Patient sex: F
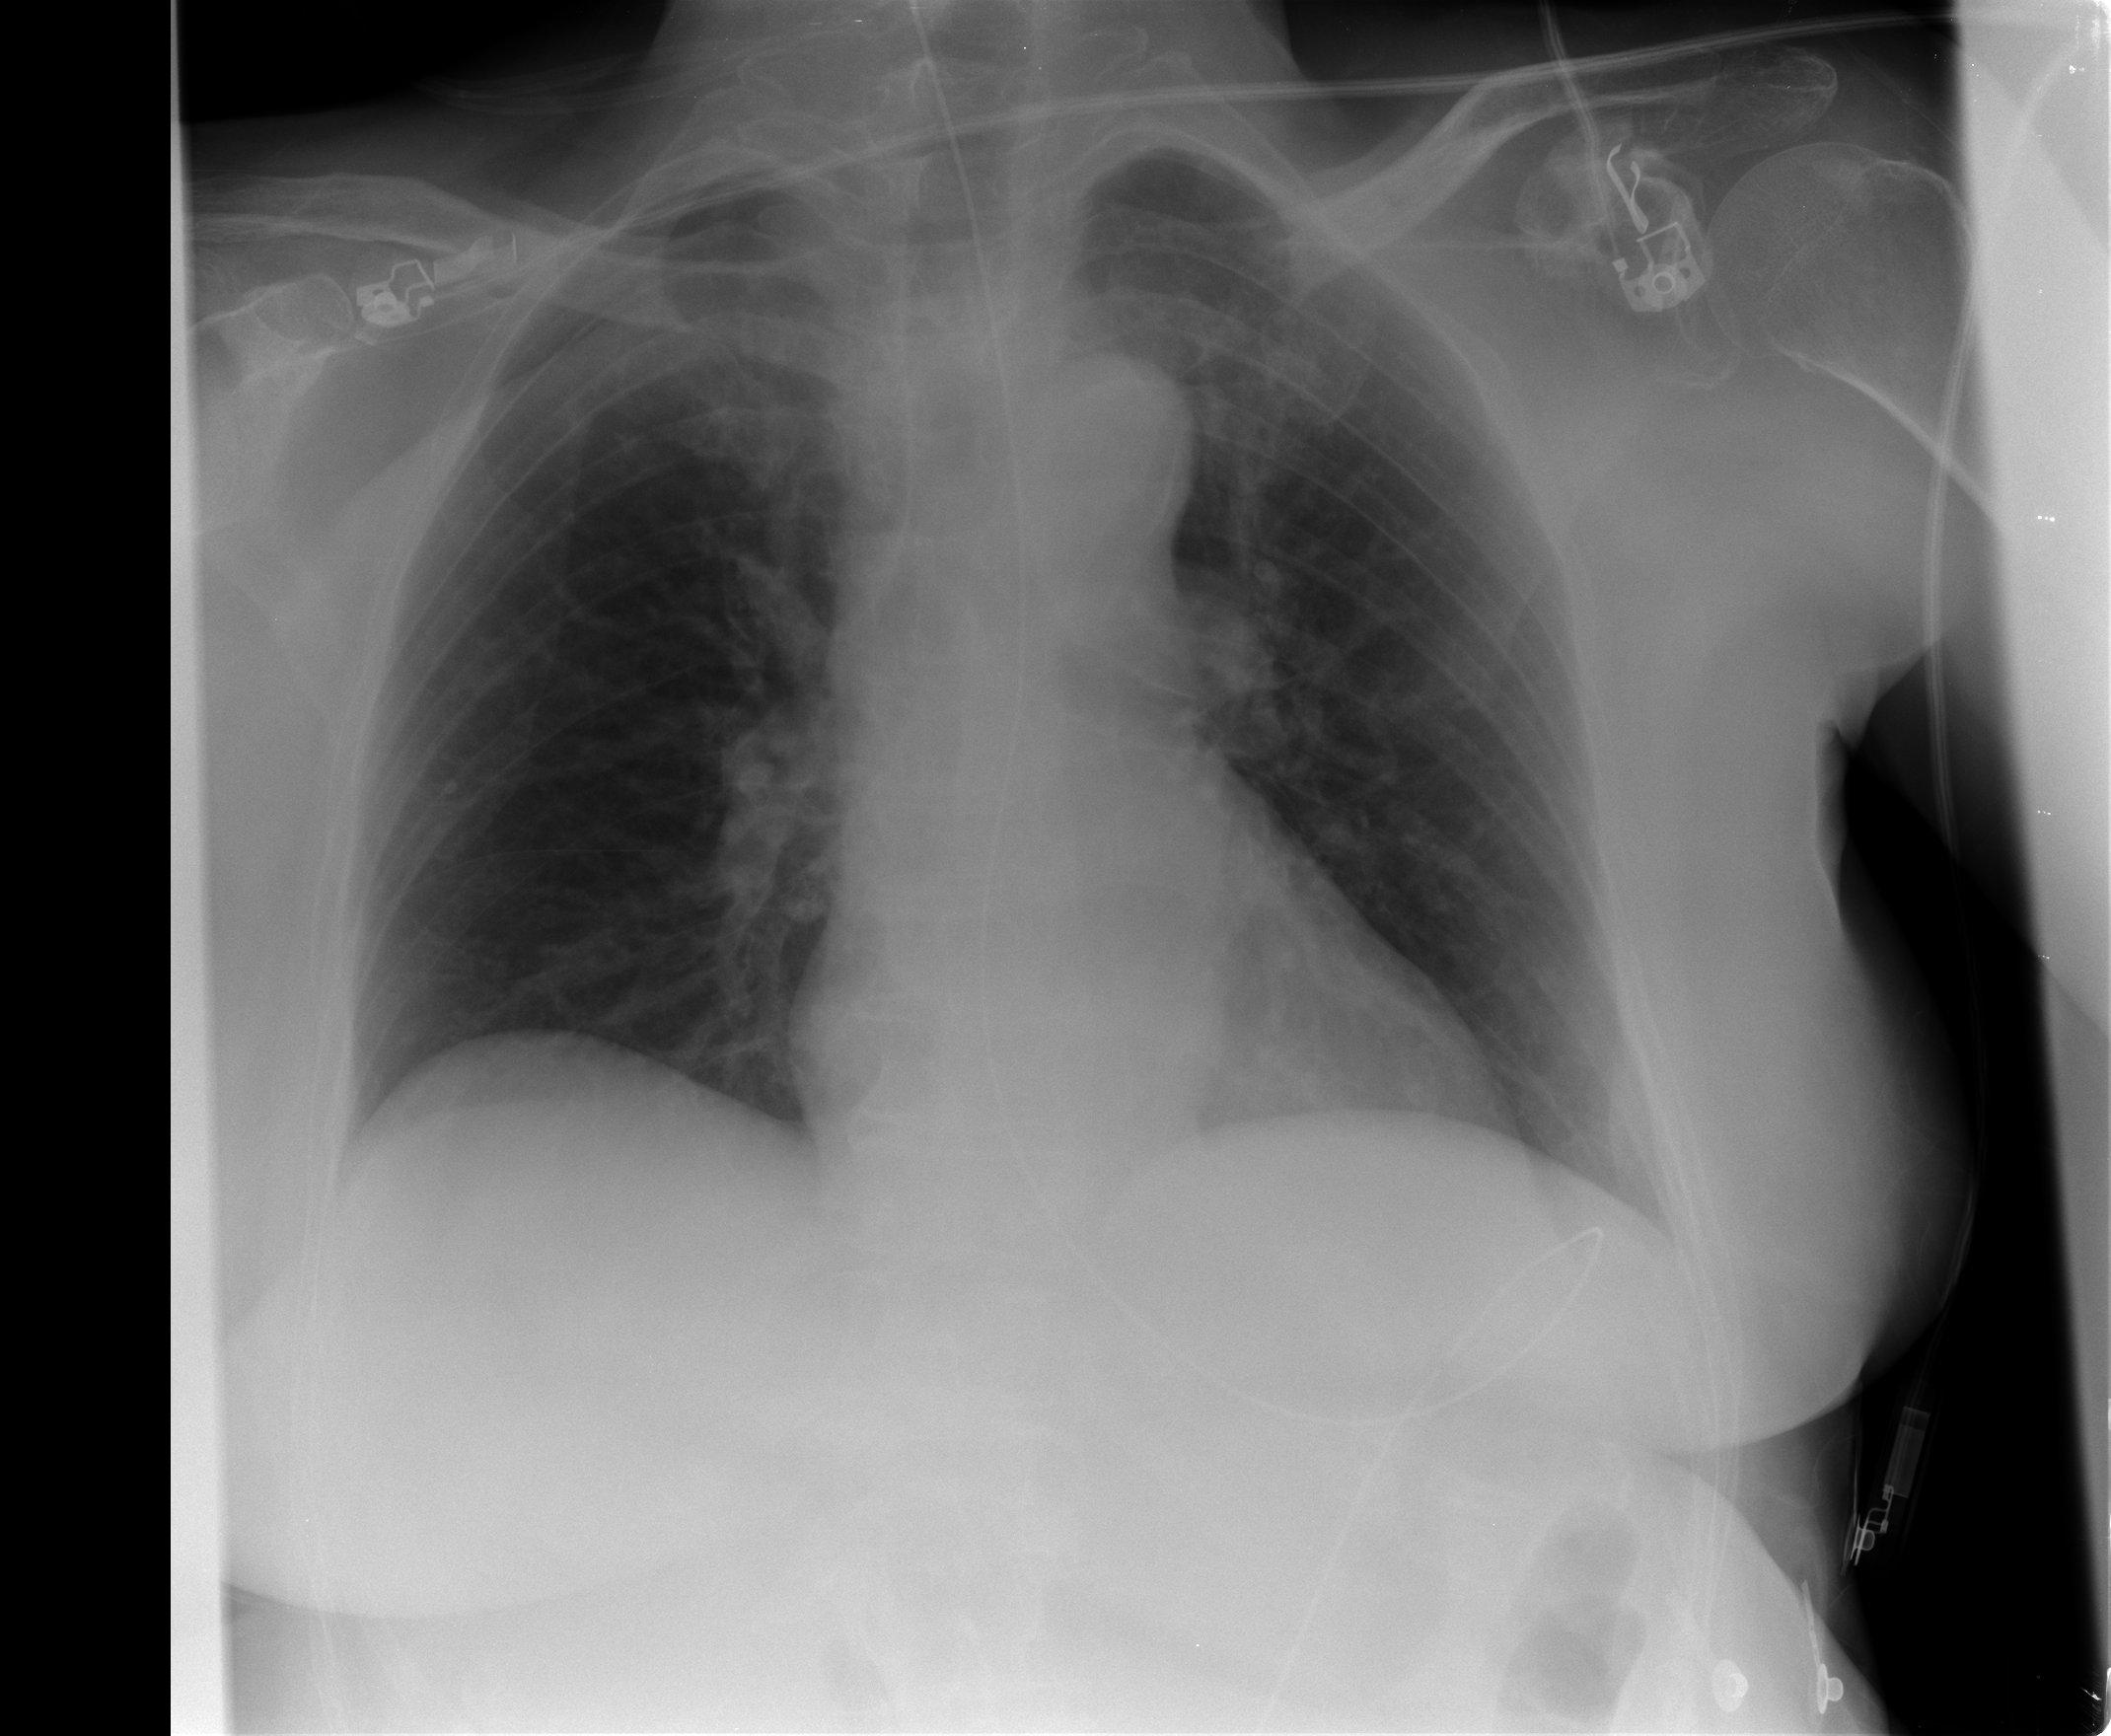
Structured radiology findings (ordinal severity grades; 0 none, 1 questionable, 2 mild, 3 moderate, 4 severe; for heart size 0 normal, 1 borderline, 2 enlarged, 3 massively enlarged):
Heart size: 0
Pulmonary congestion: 0
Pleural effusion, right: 0
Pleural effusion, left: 0
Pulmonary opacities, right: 0
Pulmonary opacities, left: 3
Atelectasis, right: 0
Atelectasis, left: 0